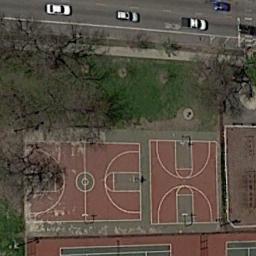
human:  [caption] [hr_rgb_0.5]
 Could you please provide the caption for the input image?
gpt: There are two basketball courts with different directions and sizes .

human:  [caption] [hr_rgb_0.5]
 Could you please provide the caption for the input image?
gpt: Two basketball courts next to two badminton courts and a road beside .

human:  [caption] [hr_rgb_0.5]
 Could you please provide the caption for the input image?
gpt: Some trees separates the basketball court and the road .

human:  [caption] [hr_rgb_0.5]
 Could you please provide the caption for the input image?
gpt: There are two basketball courts in the middle of grass next to a road .

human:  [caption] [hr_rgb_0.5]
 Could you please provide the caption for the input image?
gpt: Many trees are near two basketball courts .